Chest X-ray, PA view. Patient: 46 years old, sex F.
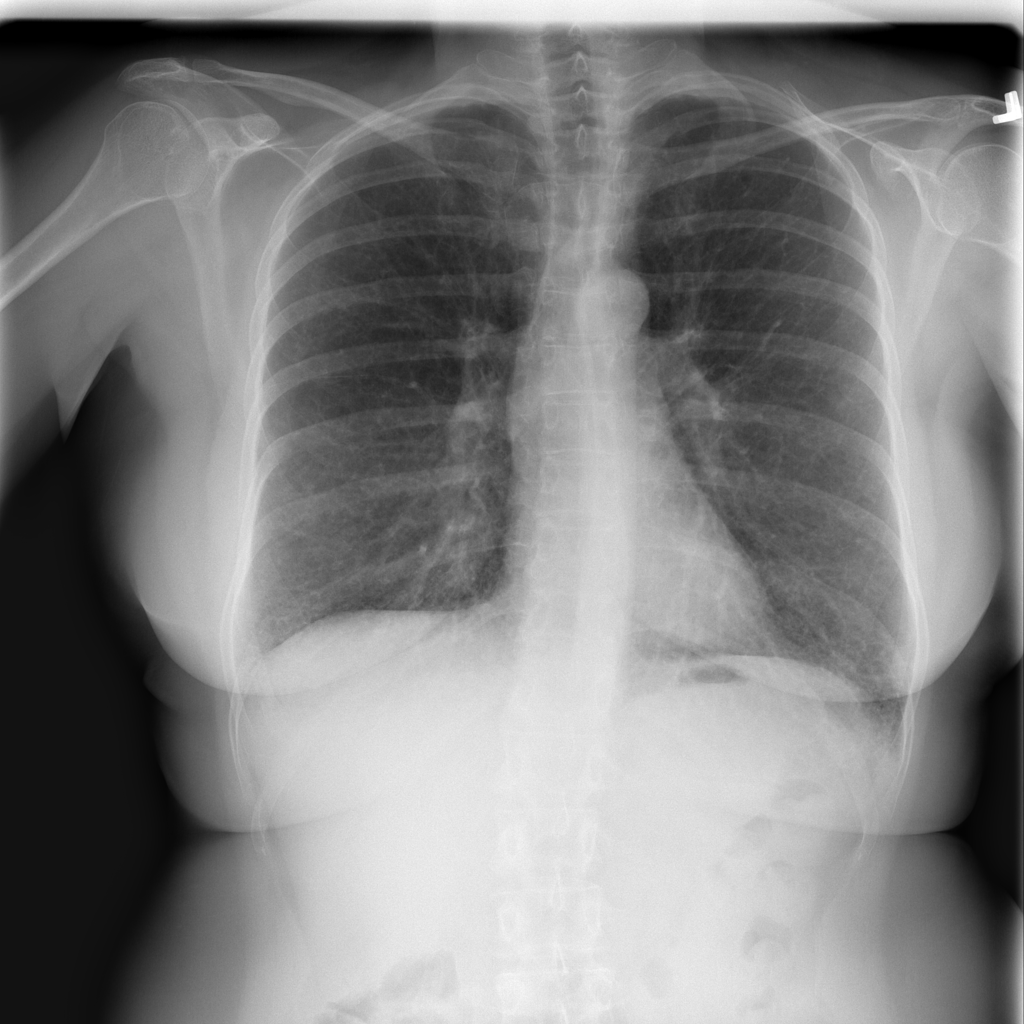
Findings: No Finding